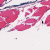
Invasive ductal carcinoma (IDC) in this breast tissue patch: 0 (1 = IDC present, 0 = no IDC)